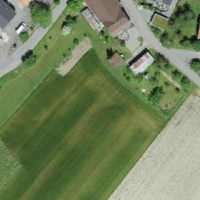
EUNIS habitat code: 55
Species observed at this site:
Chelidonium majus